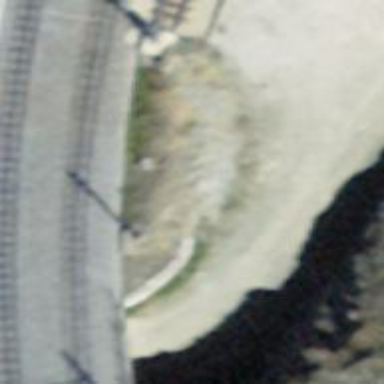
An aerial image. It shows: Embankment created as man-made structure.